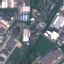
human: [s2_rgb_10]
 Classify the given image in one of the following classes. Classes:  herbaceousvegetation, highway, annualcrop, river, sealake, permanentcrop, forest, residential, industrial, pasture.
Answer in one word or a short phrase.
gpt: Industrial